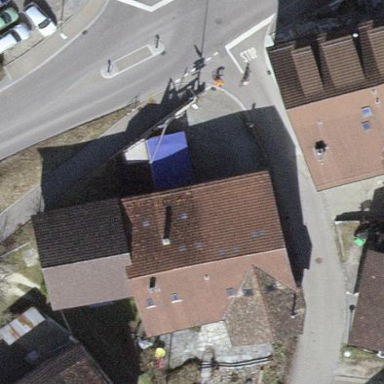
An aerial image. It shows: Semi-detached house.